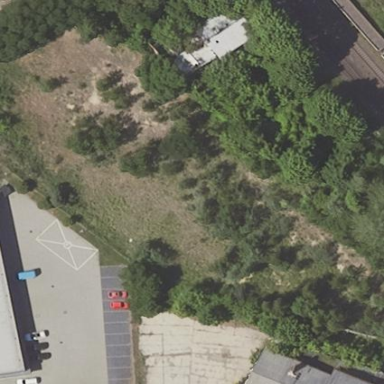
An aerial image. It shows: Brownfield site.